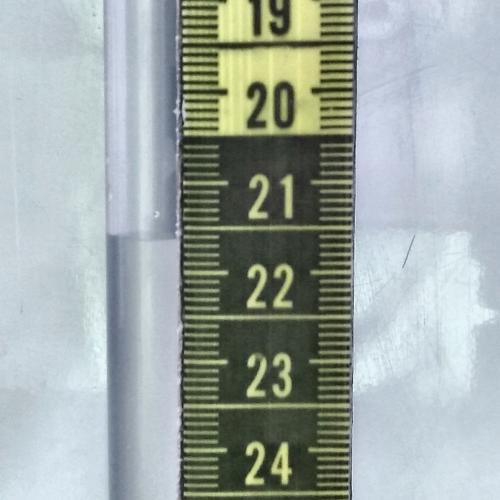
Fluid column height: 21.6 cm